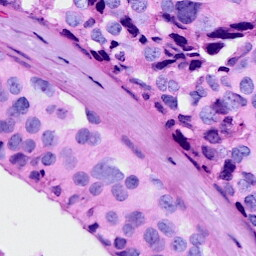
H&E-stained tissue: Breast